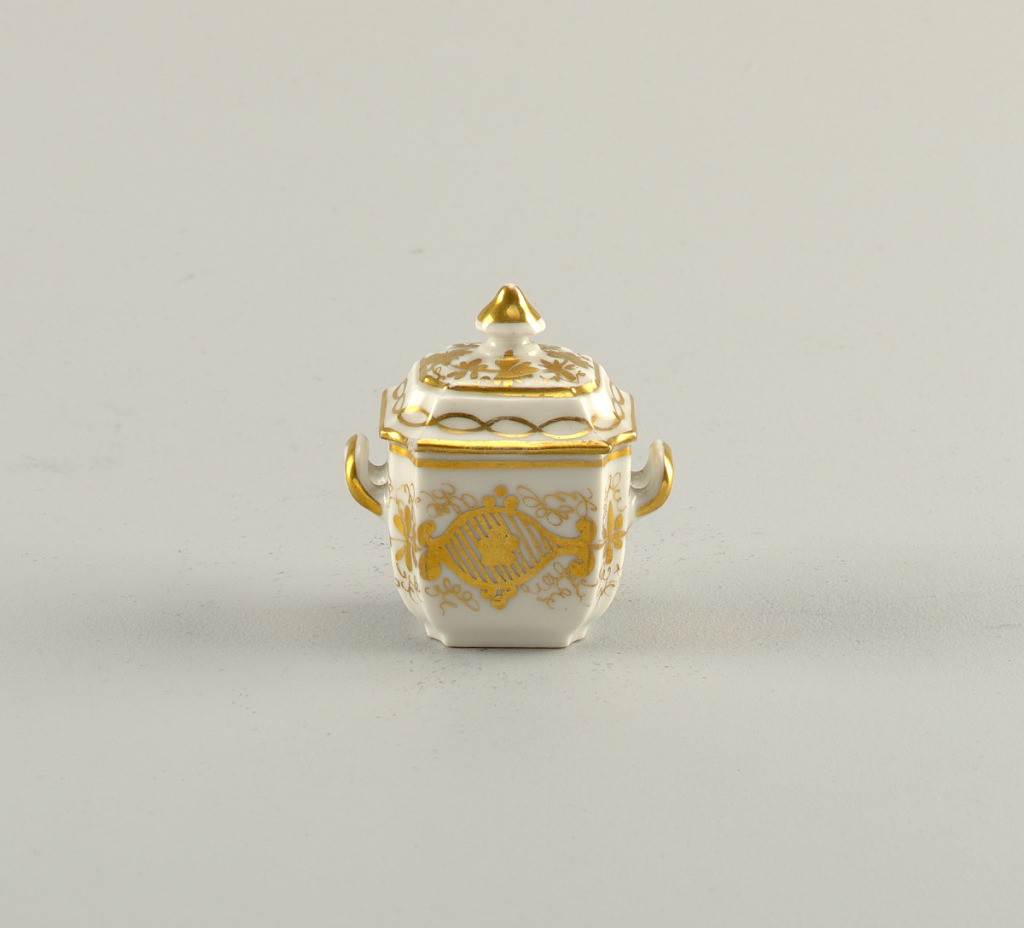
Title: Sugar Bowl, from a Miniature Tea Set
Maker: Du Paquier Porcelain Manufactory, Austrian, active 1719 – 1864
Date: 19th–mid- 19th century
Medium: porcelain (probably hard paste), gold
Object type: sugar bowl
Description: Sugar bowl and lid, belonging to a tiny porcelain tea set with gold detail.